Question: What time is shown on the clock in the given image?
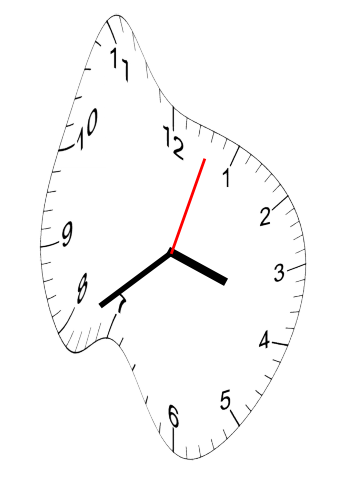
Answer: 03:39:03